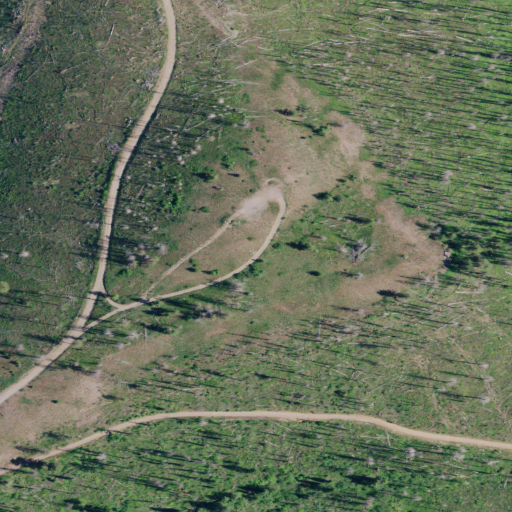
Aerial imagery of mountain in Idaho named Grassy Mountain containing shrub, grassland, and evergreen forest